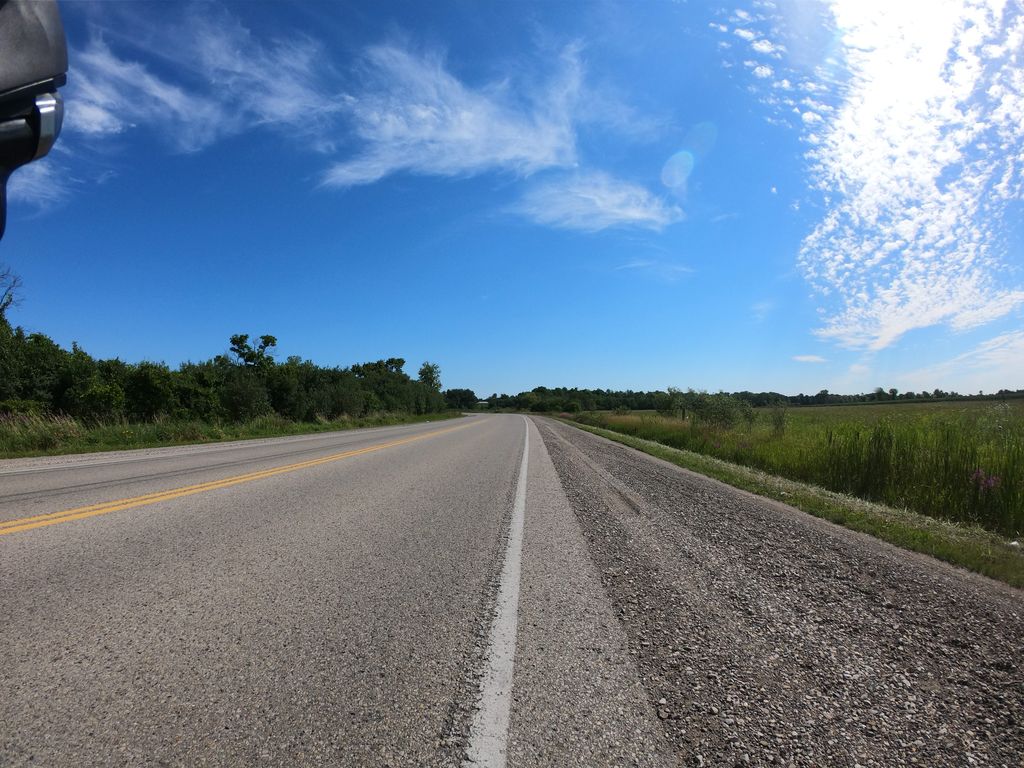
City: kitchener-waterloo